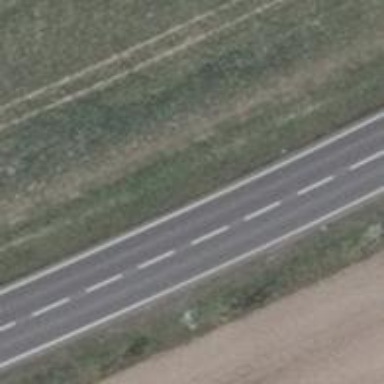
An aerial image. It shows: Asphalt primary motorway.